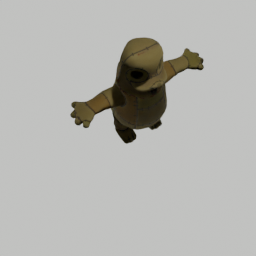
Label: animals